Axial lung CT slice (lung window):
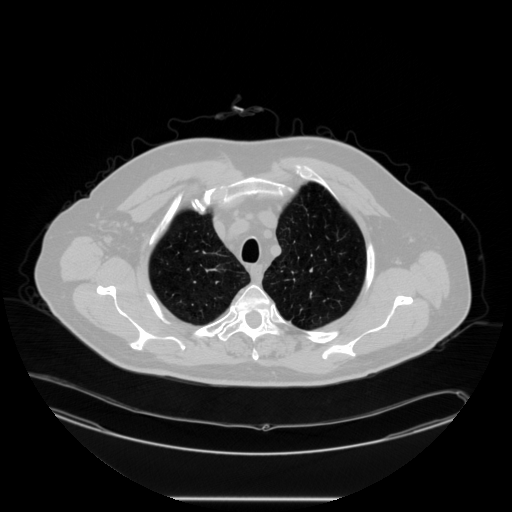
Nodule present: no